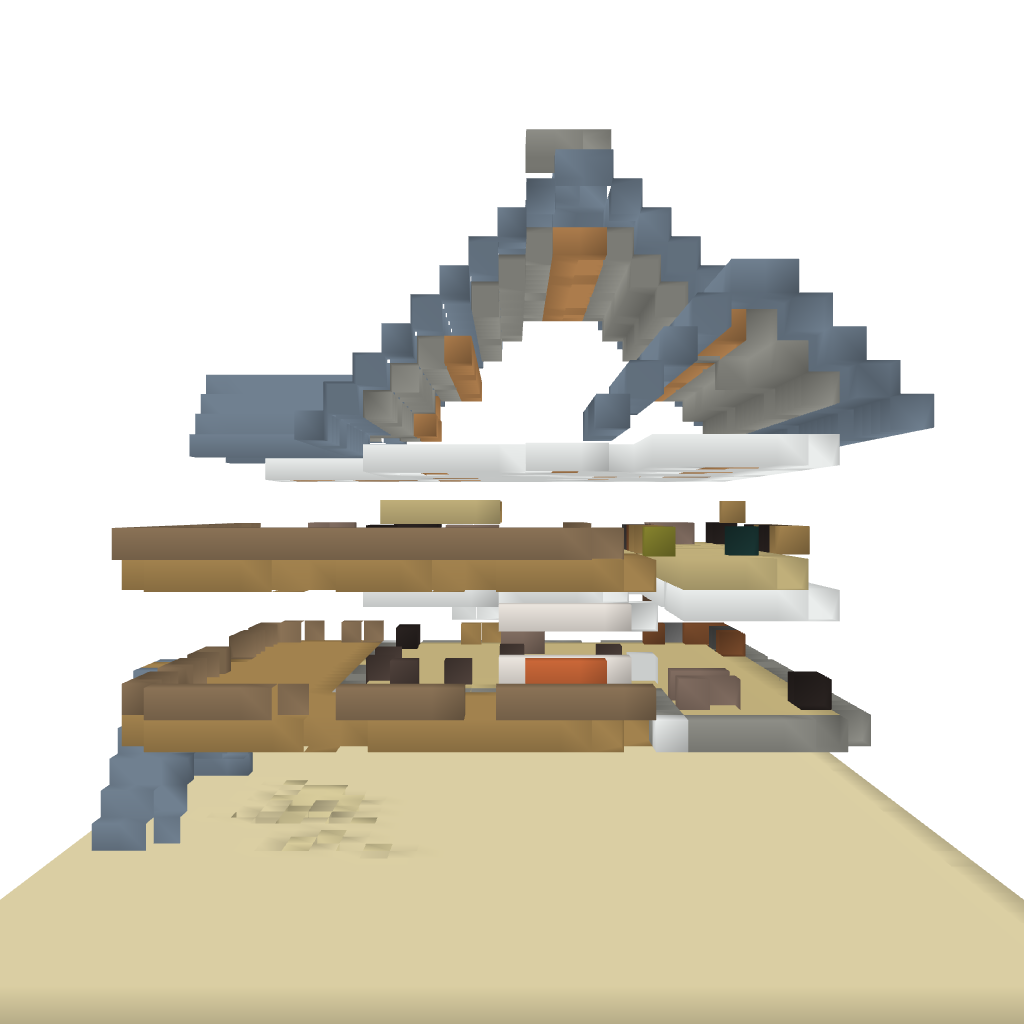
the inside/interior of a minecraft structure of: Beach House